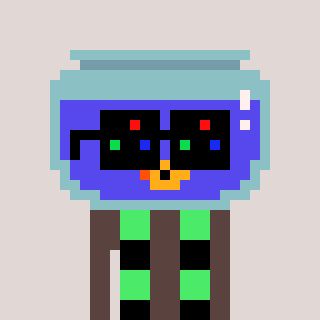
a pixel art character with square black sunglasses, a goldfish-shaped head and a darkbrown-colored body on a warm background